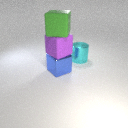
large blue metal cube in front of large cyan metal cylinder